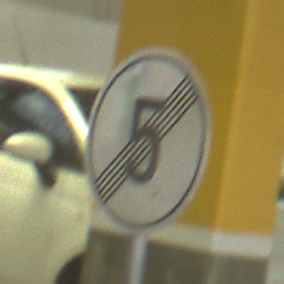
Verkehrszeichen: EndeGeschwindigkeit5
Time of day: NotSpecified
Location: Indoor (Special)
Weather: NotSpecified
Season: NotSpecified
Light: Artificial